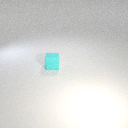
small cyan rubber cube